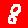
Digit: 8